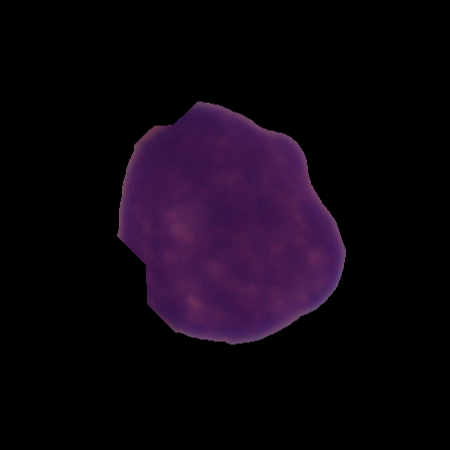
Label: cancer